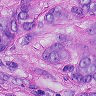
Metastatic tissue present: yes